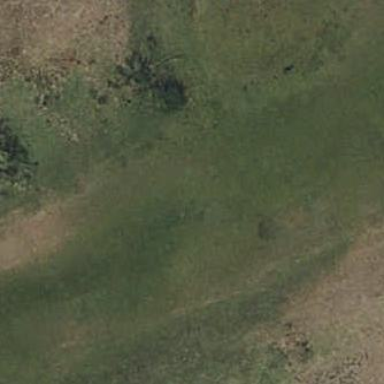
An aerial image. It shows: Golf tee area covered with grass.